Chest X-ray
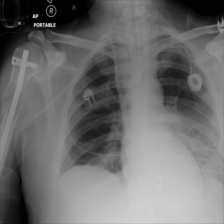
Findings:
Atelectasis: negative
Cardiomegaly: negative
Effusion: negative
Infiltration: negative
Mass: negative
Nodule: negative
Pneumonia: negative
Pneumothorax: negative
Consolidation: negative
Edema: negative
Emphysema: negative
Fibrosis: negative
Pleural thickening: negative
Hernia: negative